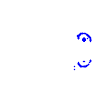
Particle: kaon